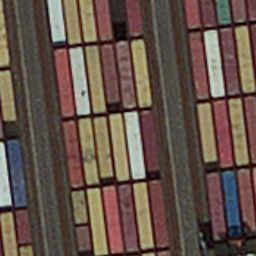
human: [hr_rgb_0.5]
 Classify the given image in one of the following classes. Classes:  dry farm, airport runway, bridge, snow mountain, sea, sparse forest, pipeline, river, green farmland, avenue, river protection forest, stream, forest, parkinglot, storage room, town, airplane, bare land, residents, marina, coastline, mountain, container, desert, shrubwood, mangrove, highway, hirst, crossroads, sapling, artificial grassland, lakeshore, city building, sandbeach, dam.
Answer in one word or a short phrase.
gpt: container